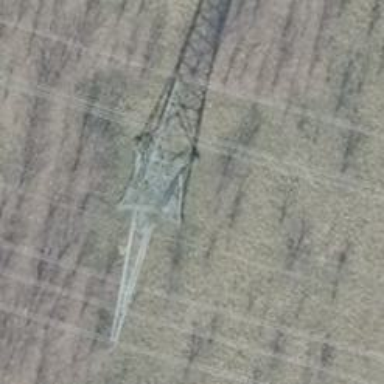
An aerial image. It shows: Power tower.